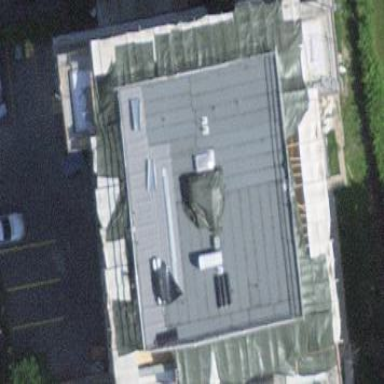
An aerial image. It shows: Flat-roofed apartment building.